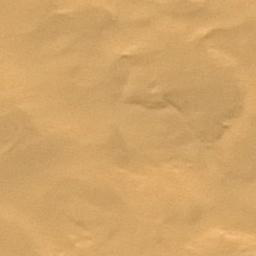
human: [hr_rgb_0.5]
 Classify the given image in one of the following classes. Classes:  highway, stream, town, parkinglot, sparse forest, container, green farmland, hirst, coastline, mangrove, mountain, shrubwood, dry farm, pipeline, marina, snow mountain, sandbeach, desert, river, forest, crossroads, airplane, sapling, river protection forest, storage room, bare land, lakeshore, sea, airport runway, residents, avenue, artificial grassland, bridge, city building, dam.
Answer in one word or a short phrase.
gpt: desert